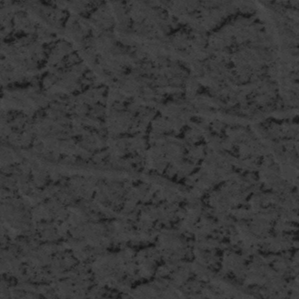
Label: frost